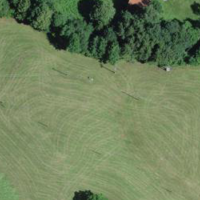
EUNIS habitat code: 24
Species observed at this site:
Saxifraga rotundifolia